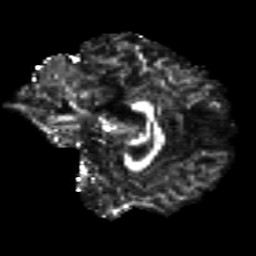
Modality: FA
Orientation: sagittal
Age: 18
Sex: male
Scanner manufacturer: siemens
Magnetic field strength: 3 T
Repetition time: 8.8 s
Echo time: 0.085 s